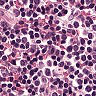
Metastatic tissue present: no